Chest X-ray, PA view. Patient: 55 years old, sex F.
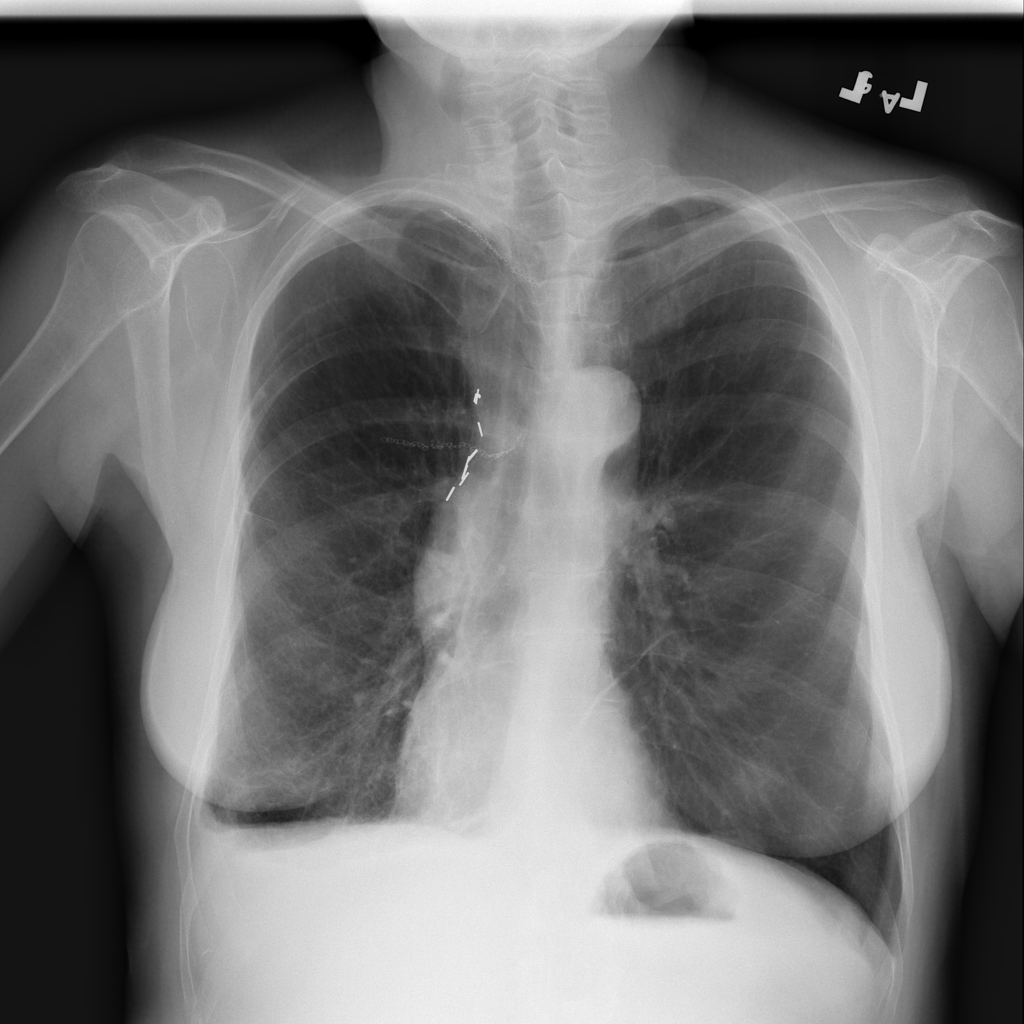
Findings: Fibrosis, Pneumothorax